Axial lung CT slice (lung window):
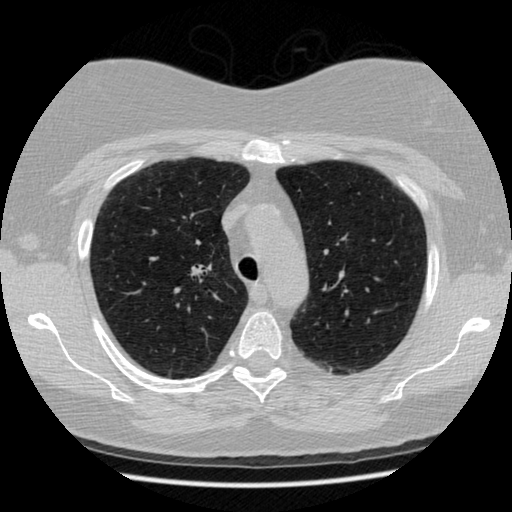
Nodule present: no